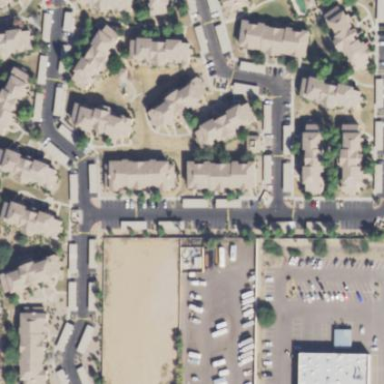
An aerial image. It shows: Residential area with apartments.